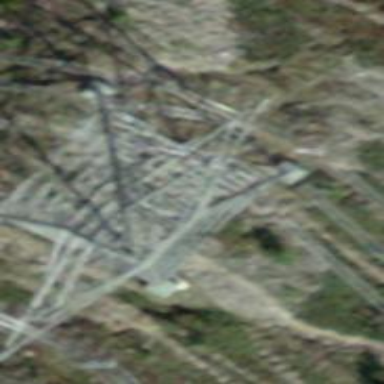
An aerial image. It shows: Power tower.